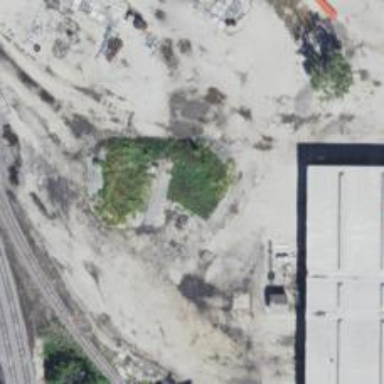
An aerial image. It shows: Abandoned railway yard is depicted.